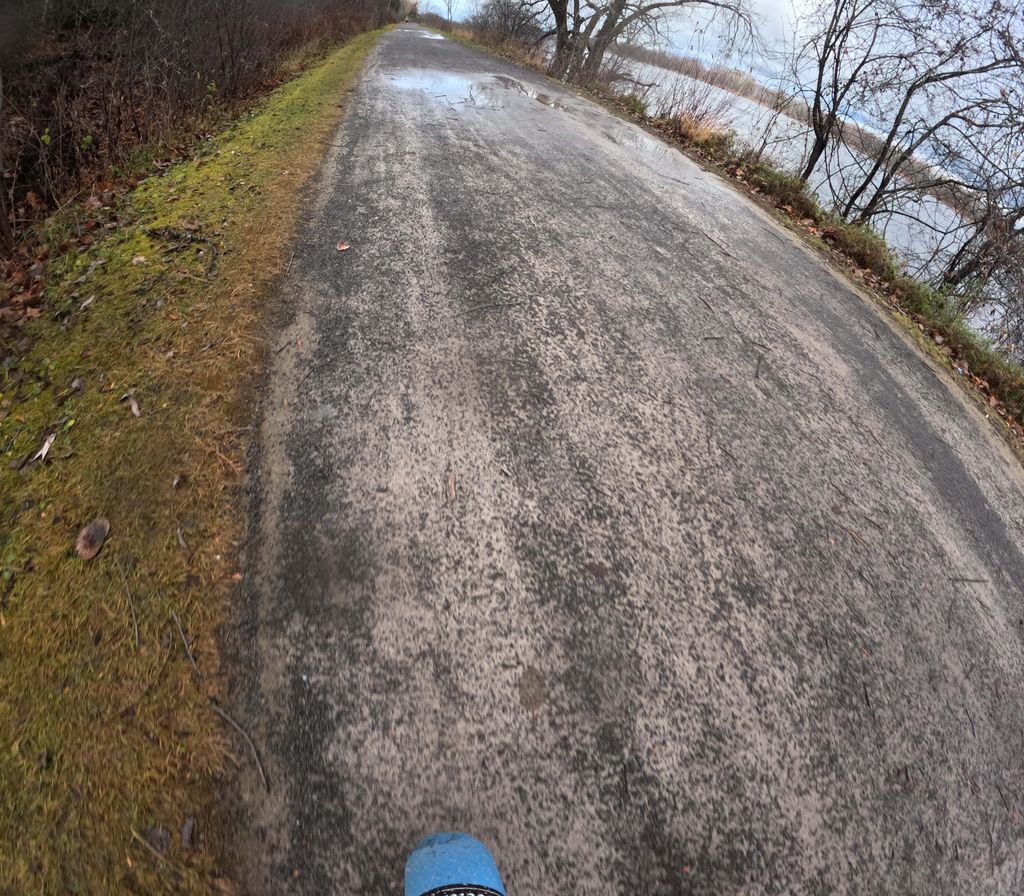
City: ottawa-gatineau